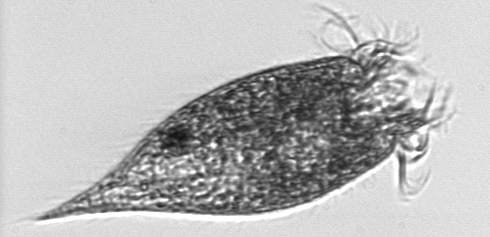
Label: Strombidium_conicum